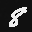
Label: 8